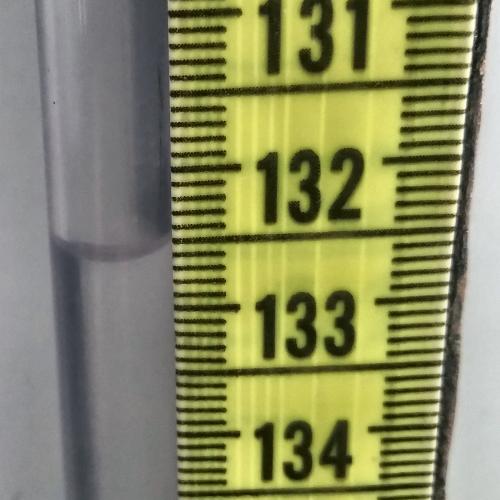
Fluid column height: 132.5 cm